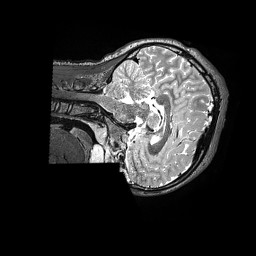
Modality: T2w
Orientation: sagittal
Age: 13
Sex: female
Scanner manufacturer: siemens
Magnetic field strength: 3 T
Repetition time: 3.2 s
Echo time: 0.564 s